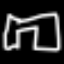
Label: pants